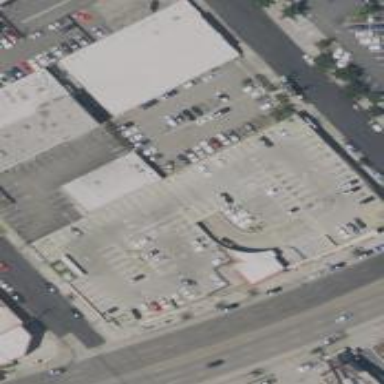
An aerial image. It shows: Rooftop parking area.